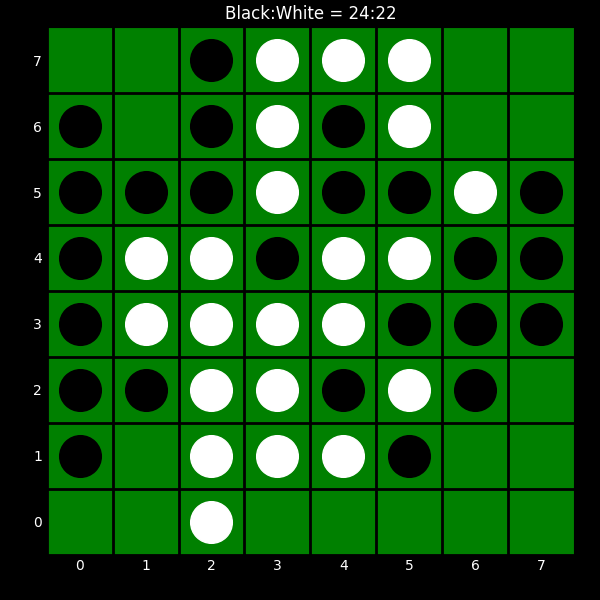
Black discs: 24
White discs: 22